Question: All
I want to count my followers profile having the default twitter profile image.(in short not changes default image)
Ex.

Is that possible ? How?
Thanks In Advance!
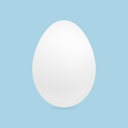
Answer: Yes this is possible!
First find out your list of followers' IDs: <URL>
Then lookup your followers:
<URL>
You'll receive '"default_profile_image":true' for a follower if they have the default profile image.
For example if you query <URL>
You will see:
'''
"default_profile_image":false
'''
Or using XML: <URL>
You will see:
'''
<default_profile_image>false</default_profile_image>
'''